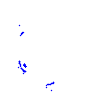
Particle: pion